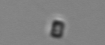
Label: Chaetoceros_tenuissimus